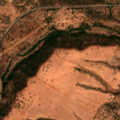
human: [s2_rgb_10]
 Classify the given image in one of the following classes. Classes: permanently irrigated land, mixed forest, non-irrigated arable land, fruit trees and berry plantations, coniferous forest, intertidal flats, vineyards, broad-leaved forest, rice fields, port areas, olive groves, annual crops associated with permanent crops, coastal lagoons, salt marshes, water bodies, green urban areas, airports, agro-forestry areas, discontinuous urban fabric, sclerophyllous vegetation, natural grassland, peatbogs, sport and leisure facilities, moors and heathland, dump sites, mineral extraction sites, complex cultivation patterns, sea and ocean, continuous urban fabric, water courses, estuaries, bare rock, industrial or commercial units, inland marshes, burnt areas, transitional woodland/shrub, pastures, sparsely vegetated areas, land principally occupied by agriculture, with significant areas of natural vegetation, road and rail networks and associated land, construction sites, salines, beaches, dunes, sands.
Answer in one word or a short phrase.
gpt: non-irrigated arable land, agro-forestry areas, broad-leaved forest